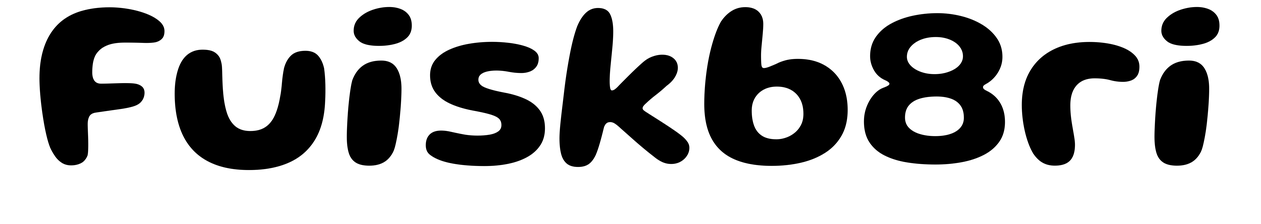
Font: Gluten_SemiBold